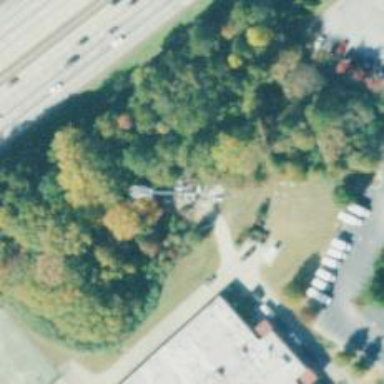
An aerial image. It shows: Communication mast tower.